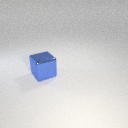
large blue metal cube